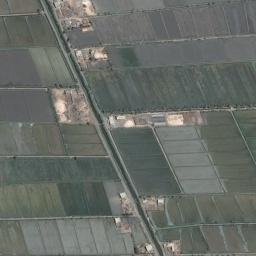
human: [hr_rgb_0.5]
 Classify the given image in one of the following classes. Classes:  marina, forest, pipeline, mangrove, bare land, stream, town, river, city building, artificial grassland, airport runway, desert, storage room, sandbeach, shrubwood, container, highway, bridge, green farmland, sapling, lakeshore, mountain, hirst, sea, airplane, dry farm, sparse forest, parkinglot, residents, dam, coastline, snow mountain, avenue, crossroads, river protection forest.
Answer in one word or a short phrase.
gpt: green farmland